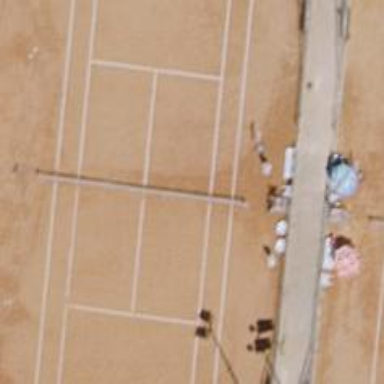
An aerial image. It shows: Tennis pitch with clay surface for leisure sports.